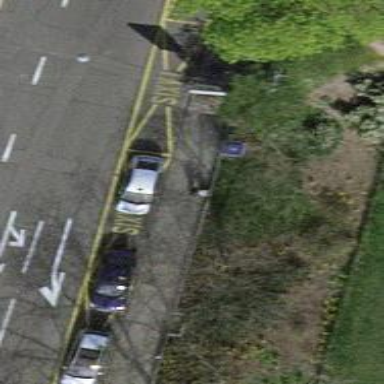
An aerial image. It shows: Taxi stand.